Question: as basis for my 'GPS functionality' I've taken <URL> and I adapted to show my 'current GPS position' light different of this example, so, no growing yelow circles but a fix blue translucent circle with a 'center point' as my current Position and works fine except the update. It should erase the past position if 'location' is changed, so that
this update happens as in the example in the method 'onLocationChanged'

This is the code in my Main Activity
'''
protected void initGps(final MyLocationCircle locationCircle) {
final Projection proj = mapView.getLayers().getBaseLayer().getProjection();
locationListener = new LocationListener() {
@Override
public void onLocationChanged(Location location) {
locationCircle.setLocation(proj, location);
locationCircle.setVisible(true);
}
// Another Methods...
}
}
'''
I have adapted 'MyLocationCircle' 'Class' like this
'''
public void update() {
//Draw center with a drawable
Bitmap bitmapPosition = BitmapFactory.decodeResource(activity.getResources(), R.drawable.ic_home);
PointStyle pointStyle = PointStyle.builder().setBitmap(bitmapPosition).setColor(Color.BLUE).build();
// Create/update Point
if ( point == null ) {
point = new Point(circlePos, null, pointStyle, null);
layer.add(point);
} else { // We just have to change the Position to actual Position
point.setMapPos(circlePos);
}
point.setVisible(visible);
// Build closed circle
circleVerts.clear();
for (float tsj = 0; tsj <= 360; tsj += 360 / NR_OF_CIRCLE_VERTS) {
MapPos mapPos = new MapPos(circleScale * Math.cos(tsj * Const.DEG_TO_RAD) + circlePos.x, circleScale * Math.sin(tsj * Const.DEG_TO_RAD) + circlePos.y);
circleVerts.add(mapPos);
}
// Create/update line
if (circle == null) {
LineStyle lineStyle = LineStyle.builder().setWidth(0.05f).setColor(Color.BLUE).build();
PolygonStyle polygonStyle = PolygonStyle.builder().setColor(Color.BLUE & 0x80FFFFFF).setLineStyle(lineStyle).build();//0xE0FFFF
circle = new Polygon(circleVerts, null, polygonStyle, circle_data);
layer.add(circle);
} else {
circle.setVertexList(circleVerts);
}
circle.setVisible(visible);
}
public void setVisible(boolean visible) {
this.visible = visible;
}
public void setLocation(Projection proj, Location location) {
circlePos = proj.fromWgs84(location.getLongitude(), location.getLatitude());
projectionScale = (float) proj.getBounds().getWidth();
circleRadius = location.getAccuracy();
// Here is the most important modification
update();
}
'''
So, each time our Position changes is called 'onLocationChanged(Location location)' Method and there will be called 'locationCircle.setLocation(location)' and last there, it will be called 'update' called.
The questions are, and
Thank you in advance.
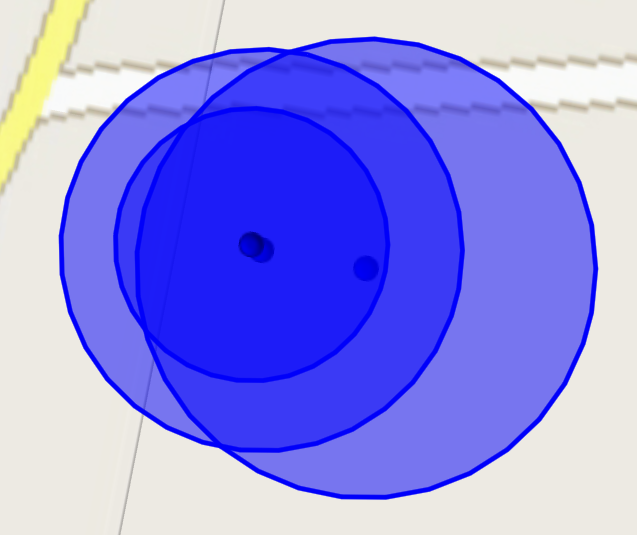
Answer: You create and add new circle with every update. You should reuse single one, just update vertexes with setVertexList(). In particular this line should be outside onLocationChanged cycle, somewhere in initGPS perhaps:
'''
circle = new Polygon(circleVerts, null, polygonStyle, circle_data);
'''